Question: I'm currently having an issue where my FlexBox is not positioning my nested element all the way to the right with the 'justify-content: flex-end;' and 'align-items: flex-start;' properties.
In the picture below, the big grey box is in 'panel' class which houses the initial borders. Within the 'panel' class is the 'panel-price-box' which should create a secondary box and send it to the top right position of the initial box.
The code is in SCSS.
CSS:
'''
.product
{
display: block;
position: relative;
background: transparent;
overflow: hidden;
height: 100px;
width: 100%;
border: $border-small $panel-color;
border-radius: $border-radius-small;
&-price
{
display: flex;
justify-content: flex-end;
align-items: flex-start;
&-box
{
display: flex;
justify-content: center;
align-items: center;
border-left: 1px solid grey;
border-bottom: 1px solid grey;
border-radius: 0px 0px 0px 5px;
height: 25px;
width: 100px;
}
}
}
'''
HTML:
'''
<div class="product">
<div class="product-price-box"></div>
</div>
'''
The picture below is the live example of what my end result is.

Any help would be very much appreciated!
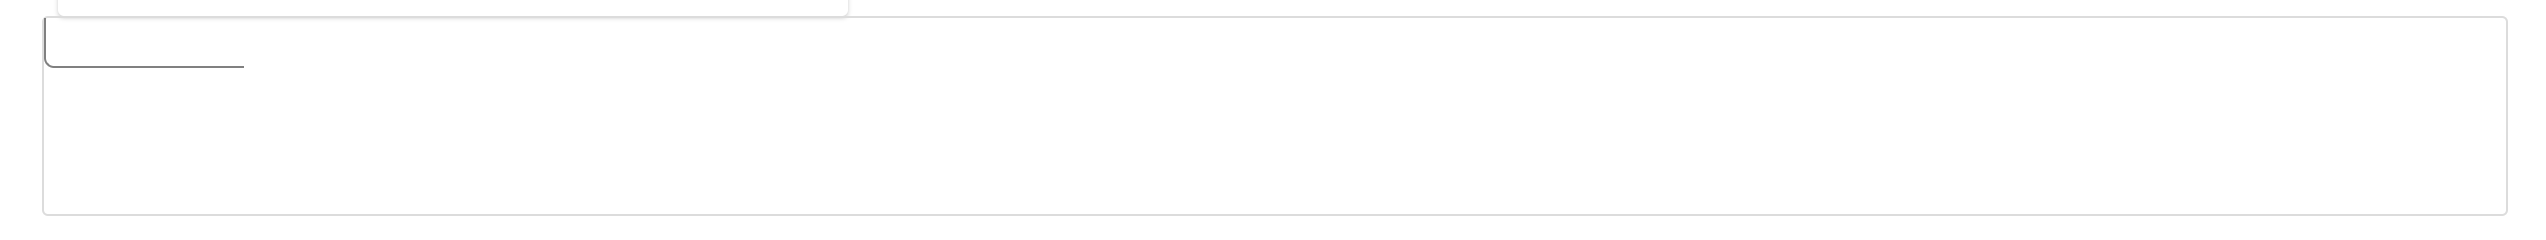
Answer: Did you try this?
'''
.product
{
position: relative;
background: transparent;
overflow: hidden;
height: 100px;
width: 100%;
border: $border-small $panel-color;
border-radius: $border-radius-small;
display: flex;
justify-content: flex-end;
align-items: flex-start;
&-price
{
&-box
{
display: flex;
justify-content: center;
align-items: center;
border-left: 1px solid grey;
border-bottom: 1px solid grey;
border-radius: 0px 0px 0px 5px;
height: 25px;
width: 100px;
}
}
}
'''